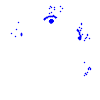
Particle: electron